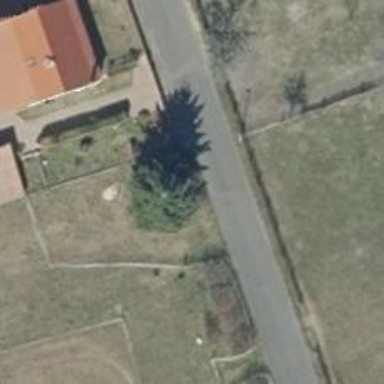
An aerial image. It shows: Broadleaved evergreen tree in its natural setting.